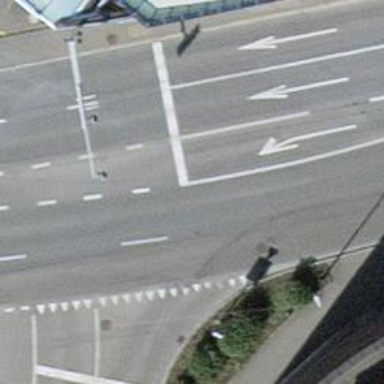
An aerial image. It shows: Road with traffic signals.